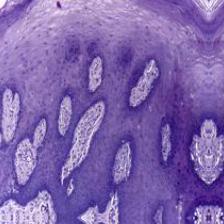
Diagnosis: Normal